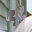
Label: 4